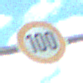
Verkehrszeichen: Geschwindigkeit100
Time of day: Midday
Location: Outdoor (Nature)
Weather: PartlyCloudy
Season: NotSpecified
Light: Natural